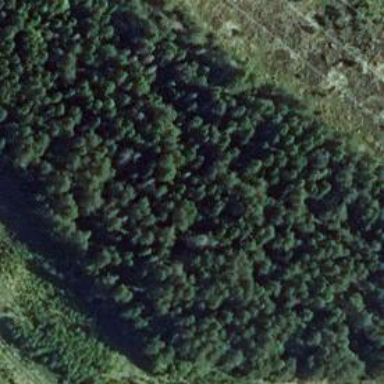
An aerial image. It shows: Clearcut area with scrub vegetation.